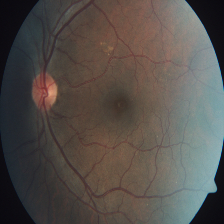
Diabetic retinopathy grade: Severe